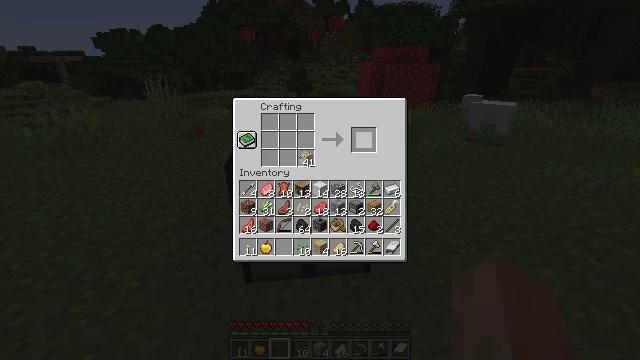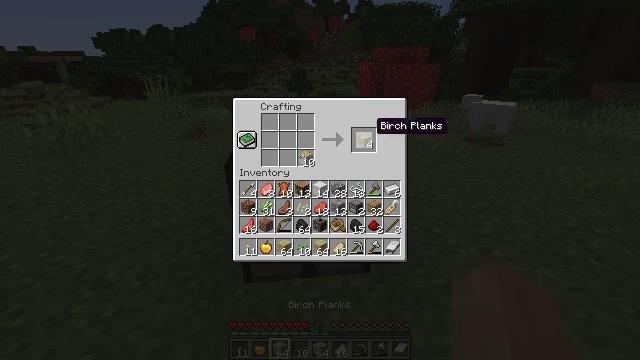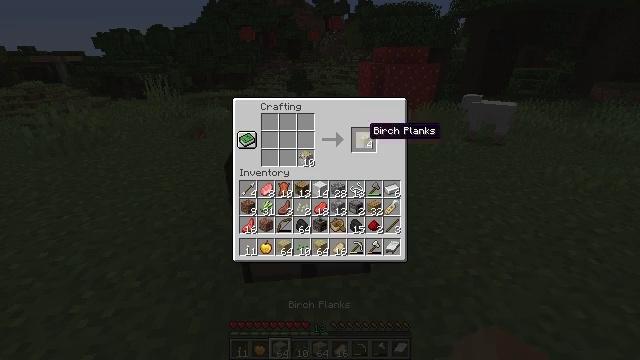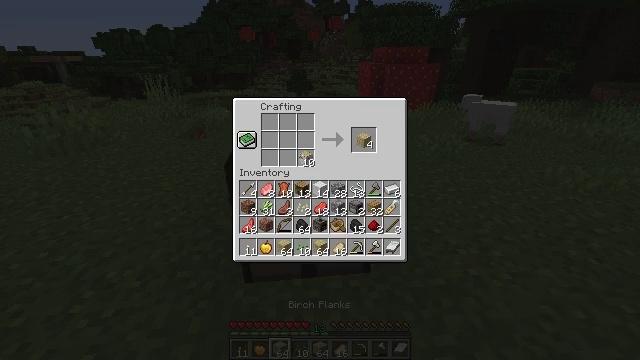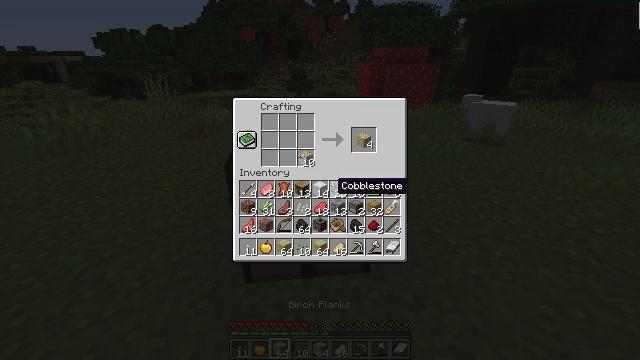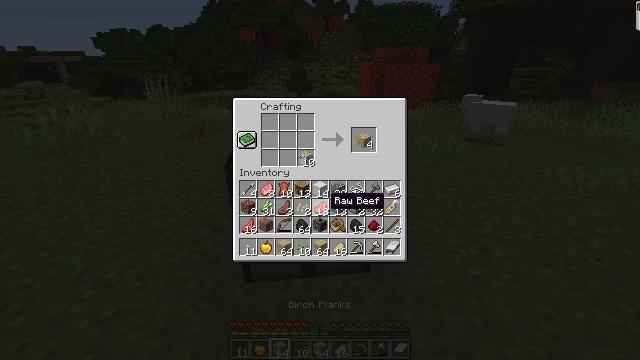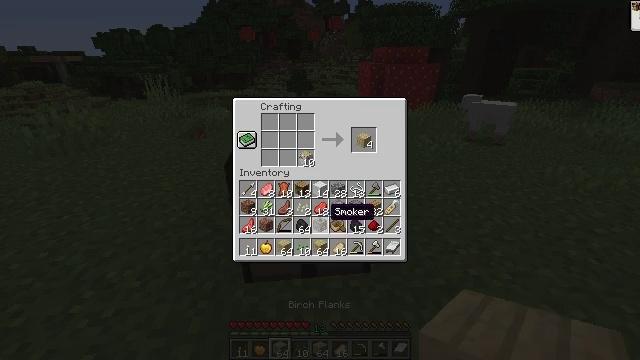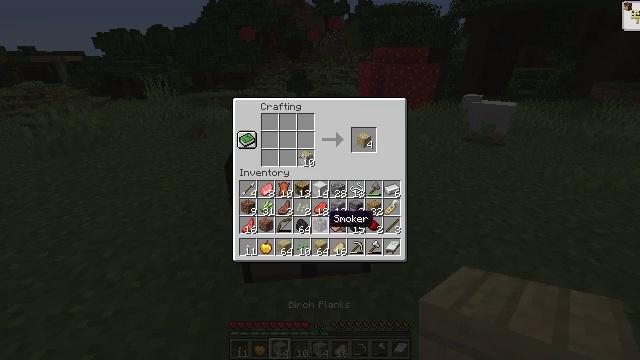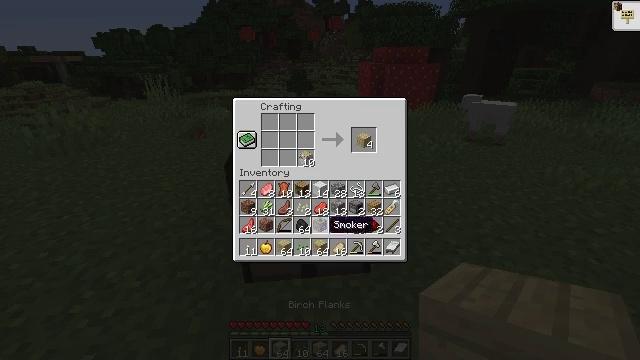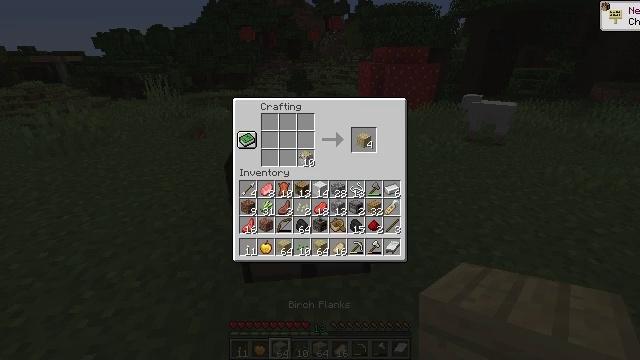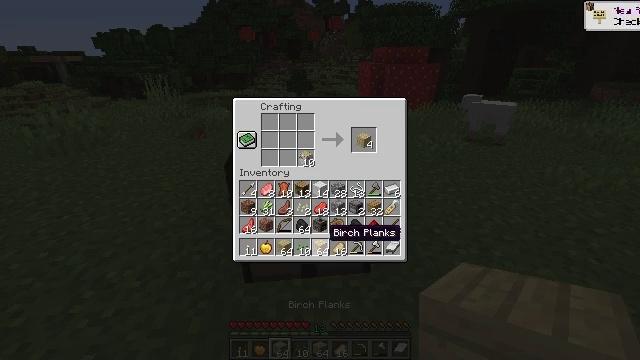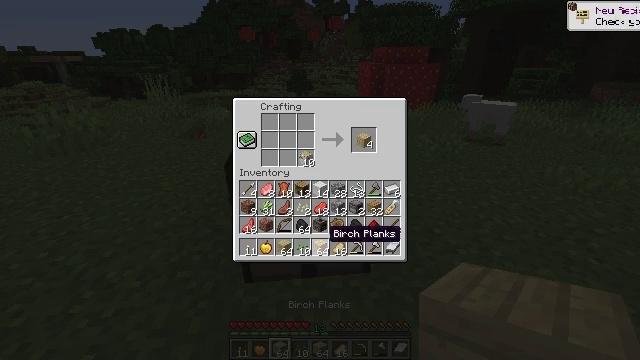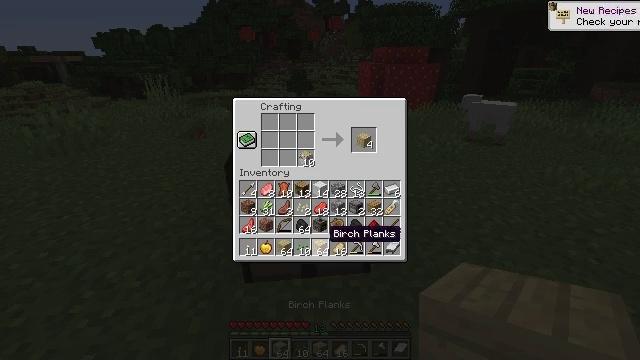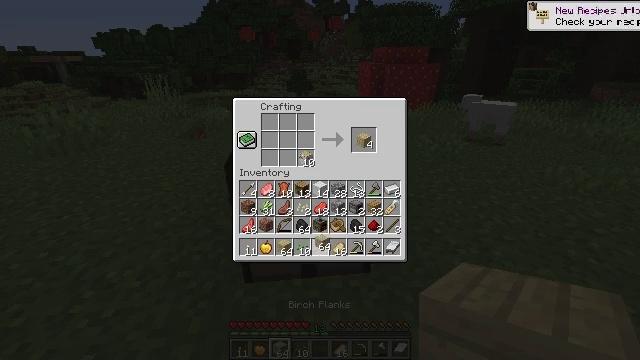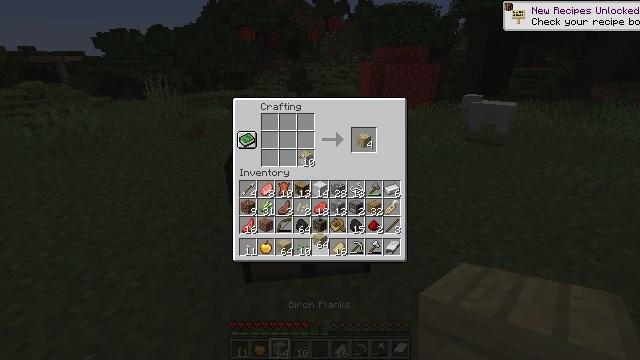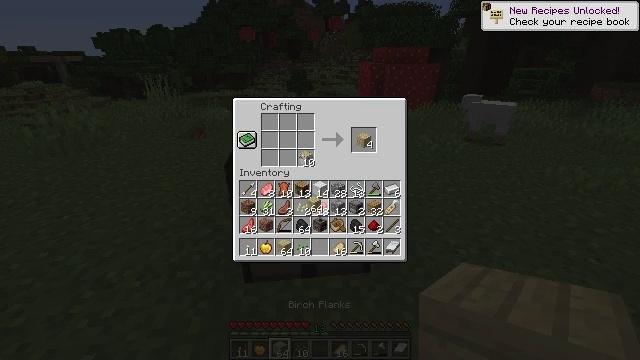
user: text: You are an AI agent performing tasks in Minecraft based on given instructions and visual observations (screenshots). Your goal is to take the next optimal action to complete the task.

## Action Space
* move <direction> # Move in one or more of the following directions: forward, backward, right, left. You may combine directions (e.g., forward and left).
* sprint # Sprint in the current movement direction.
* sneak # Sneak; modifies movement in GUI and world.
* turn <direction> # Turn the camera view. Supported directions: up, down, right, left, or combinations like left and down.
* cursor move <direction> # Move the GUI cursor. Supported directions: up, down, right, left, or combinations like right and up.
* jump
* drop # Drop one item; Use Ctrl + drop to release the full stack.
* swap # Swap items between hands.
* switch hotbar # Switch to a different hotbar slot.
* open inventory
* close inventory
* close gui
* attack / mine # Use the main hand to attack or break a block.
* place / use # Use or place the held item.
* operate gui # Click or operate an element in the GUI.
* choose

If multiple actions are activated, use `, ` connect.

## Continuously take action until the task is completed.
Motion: motion action
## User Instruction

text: Remove a birch log from the inventory.
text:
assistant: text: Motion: sneak, open gui
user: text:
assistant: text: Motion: sneak, cursor move left
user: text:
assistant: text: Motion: cursor move left and down
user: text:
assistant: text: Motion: cursor move left and down
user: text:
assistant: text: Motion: cursor move left and down
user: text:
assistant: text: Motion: cursor move down
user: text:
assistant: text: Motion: cursor move down
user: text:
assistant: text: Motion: no_op
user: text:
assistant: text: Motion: no_op
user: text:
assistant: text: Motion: no_op
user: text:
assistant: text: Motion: no_op
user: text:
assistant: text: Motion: no_op
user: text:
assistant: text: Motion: operate gui
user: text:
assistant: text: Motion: operate gui
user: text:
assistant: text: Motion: cursor move up, operate gui
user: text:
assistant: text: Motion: cursor move up
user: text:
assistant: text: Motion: cursor move up
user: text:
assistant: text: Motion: no_op
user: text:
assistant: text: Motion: no_op
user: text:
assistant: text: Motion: no_op
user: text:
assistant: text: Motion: no_op
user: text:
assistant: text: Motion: no_op
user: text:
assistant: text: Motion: cursor move down
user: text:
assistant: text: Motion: cursor move right and down
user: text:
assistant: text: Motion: cursor move down
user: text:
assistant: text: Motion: cursor move down
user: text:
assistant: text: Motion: no_op
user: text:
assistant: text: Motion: no_op
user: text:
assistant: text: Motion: operate gui
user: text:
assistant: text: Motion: operate gui